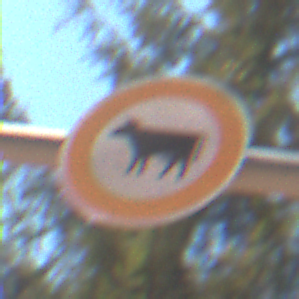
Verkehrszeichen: VerbotViehtrieb
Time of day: MorningAfternoon
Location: Outdoor (Nature)
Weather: Clear
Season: Summer
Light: Natural